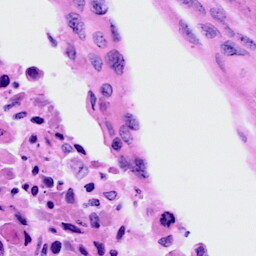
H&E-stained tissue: Cervix